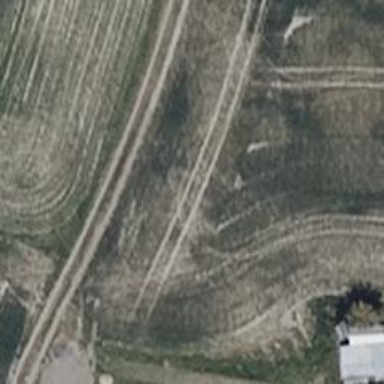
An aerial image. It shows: Track road with grade4 tracktype.